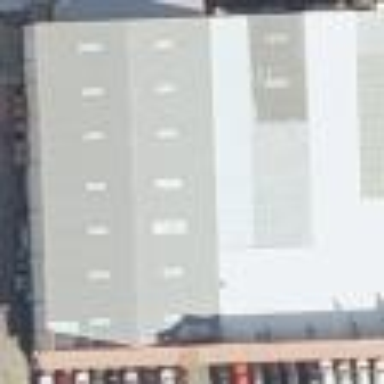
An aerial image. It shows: Hardware shop located in building.